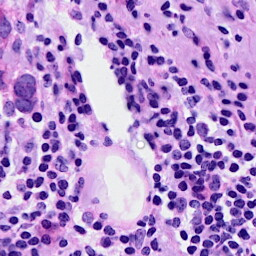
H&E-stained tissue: Breast